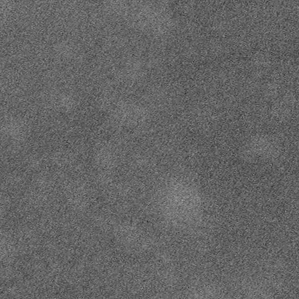
Label: frost